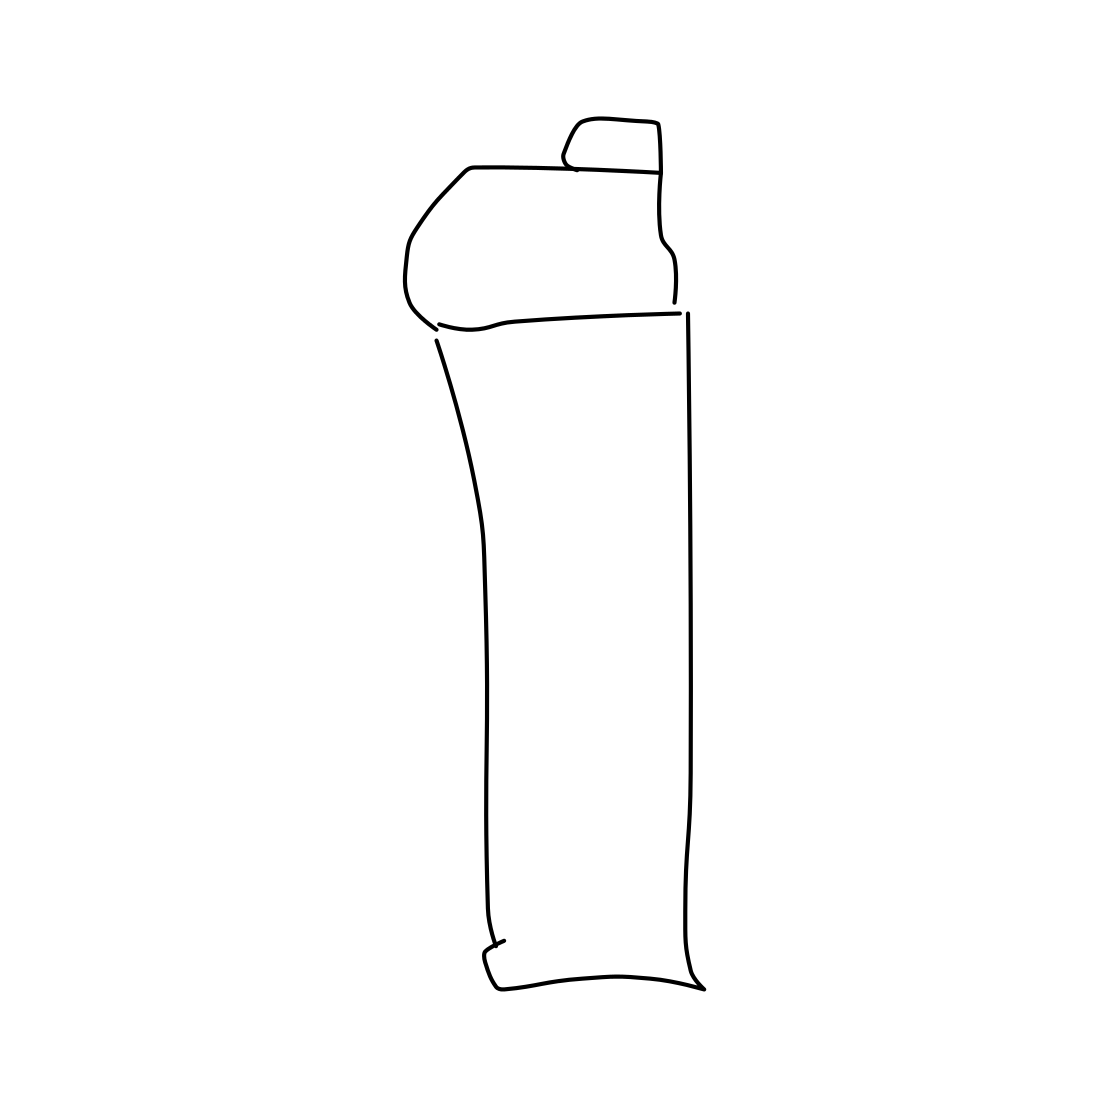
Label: lighter